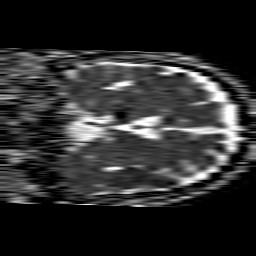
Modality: ADC
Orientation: coronal
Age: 61
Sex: male
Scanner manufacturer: philips
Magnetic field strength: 1.5 T
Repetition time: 4.6 s
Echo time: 0.08517 s